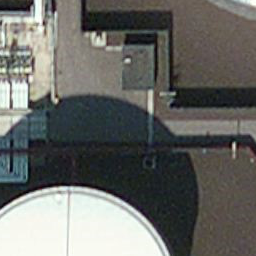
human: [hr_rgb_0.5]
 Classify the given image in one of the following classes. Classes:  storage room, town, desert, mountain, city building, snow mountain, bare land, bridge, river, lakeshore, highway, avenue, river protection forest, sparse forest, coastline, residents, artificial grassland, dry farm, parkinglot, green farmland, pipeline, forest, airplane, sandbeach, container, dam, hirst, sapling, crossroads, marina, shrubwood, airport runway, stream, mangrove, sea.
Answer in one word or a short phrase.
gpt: storage room